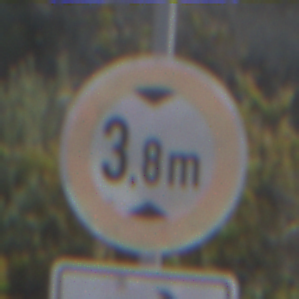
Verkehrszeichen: TatsaechlicheHoehe
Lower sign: RichtungsangabeDurchPfeile5
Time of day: MorningAfternoon
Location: Outdoor (Nature)
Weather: Clear
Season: NotSpecified
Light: Natural